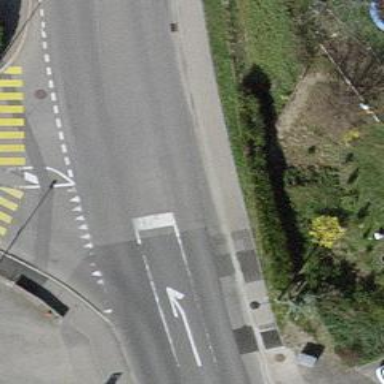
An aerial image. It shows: Road with traffic signals.